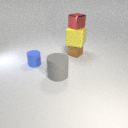
small blue rubber cylinder behind large gray rubber cylinder